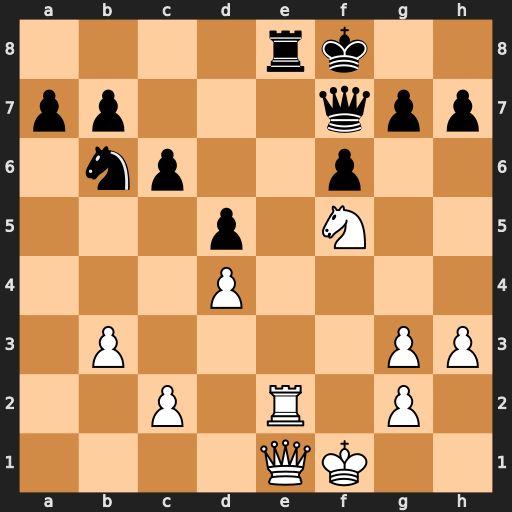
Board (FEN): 4rk2/pp3qpp/1np2p2/3p1N2/3P4/1P4PP/2P1R1P1/4QK2
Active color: w
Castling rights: -
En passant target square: -
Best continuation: Qb4+ Kg8 Nd6 Rxe2 Nxf7